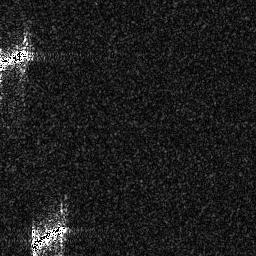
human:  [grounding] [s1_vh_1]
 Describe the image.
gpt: In the satellite image, there is  <ref>1 medium ship </ref> <box>[[0, 17, 10, 27, 0]]</box> located at top left,  <ref>1 medium ship </ref> <box>[[10, 86, 25, 98, 0]]</box> located at bottom left.